Question: I seem to be having a problem with my footer growing to 100% width of the page. Currently when it expands there is a gap on each side of the footer. I tried putting the footer outside the the wrapper and inside and pretty much get the same results. I've attached my code to see if anyone can spot what im doing wrong.

'''
<div id="wrapper"> <!--Begin Wrapper -->
<div id="riaandoviwrap">
<div id="riaandovi">Ria And Ovi</div>
</div>
<div id="slideshowwrap">
<div id="slideshow"><img src="images/DSC00495.JPG" /></div>
</div>
<div id="slideswrap">
<div id="slide1">SLIDE 1</div>
<div id="slide2">SLIDE 2</div>
<div id="slide3">SLIDE 3</div>
</div>
<hr />
<div id="contentwrap">
<div id="content"></div>
</div>
<div id="footerwrap">
<div id="footerleft">©️ 2012 Ria and Ovi</div>
<div id="footerright">Share this on:</div>
</div>
</div> <!--End Wrapper -->
'''
'''
body {
background: #f7f6f6;
font-family: Arial, Helvetica, sans-serif;
font-size: 11px;
}
#wrapper {
width: 100%
}
#riaandoviwrap {
width: 300px;
min-height: 150px;
}
#riaandovi {
font-family: Script;
font-size: 75px;
}
#slideshowwrap {
width: 950px;
background: url(../images/slider-bg2.png);
clear: both;
}
#slideshow {
min-height: 350px
}
#slideswrap {
width: 950px;
min-height: 100px;
background: #09F;
margin-top: 6px;
clear: both;
}
#slide1 {
width: 300px;
float: left;
}
#slide2 {
width: 300px;
float: left;
}
#slide3 {
width: 300px;
float: left;
}
#contentwrap {
}
#content {
}
#footerwrap {
min-height: 105px;
background: url(../images/footer-bg.png);
margin: 0px;
}
#footerleft {
width: 350px;
float: left;
}
#footerright {
width: 350px;
float: left;
}
hr {
max-width: 950px
}
img {
border: 5px solid #FFF
}
'''
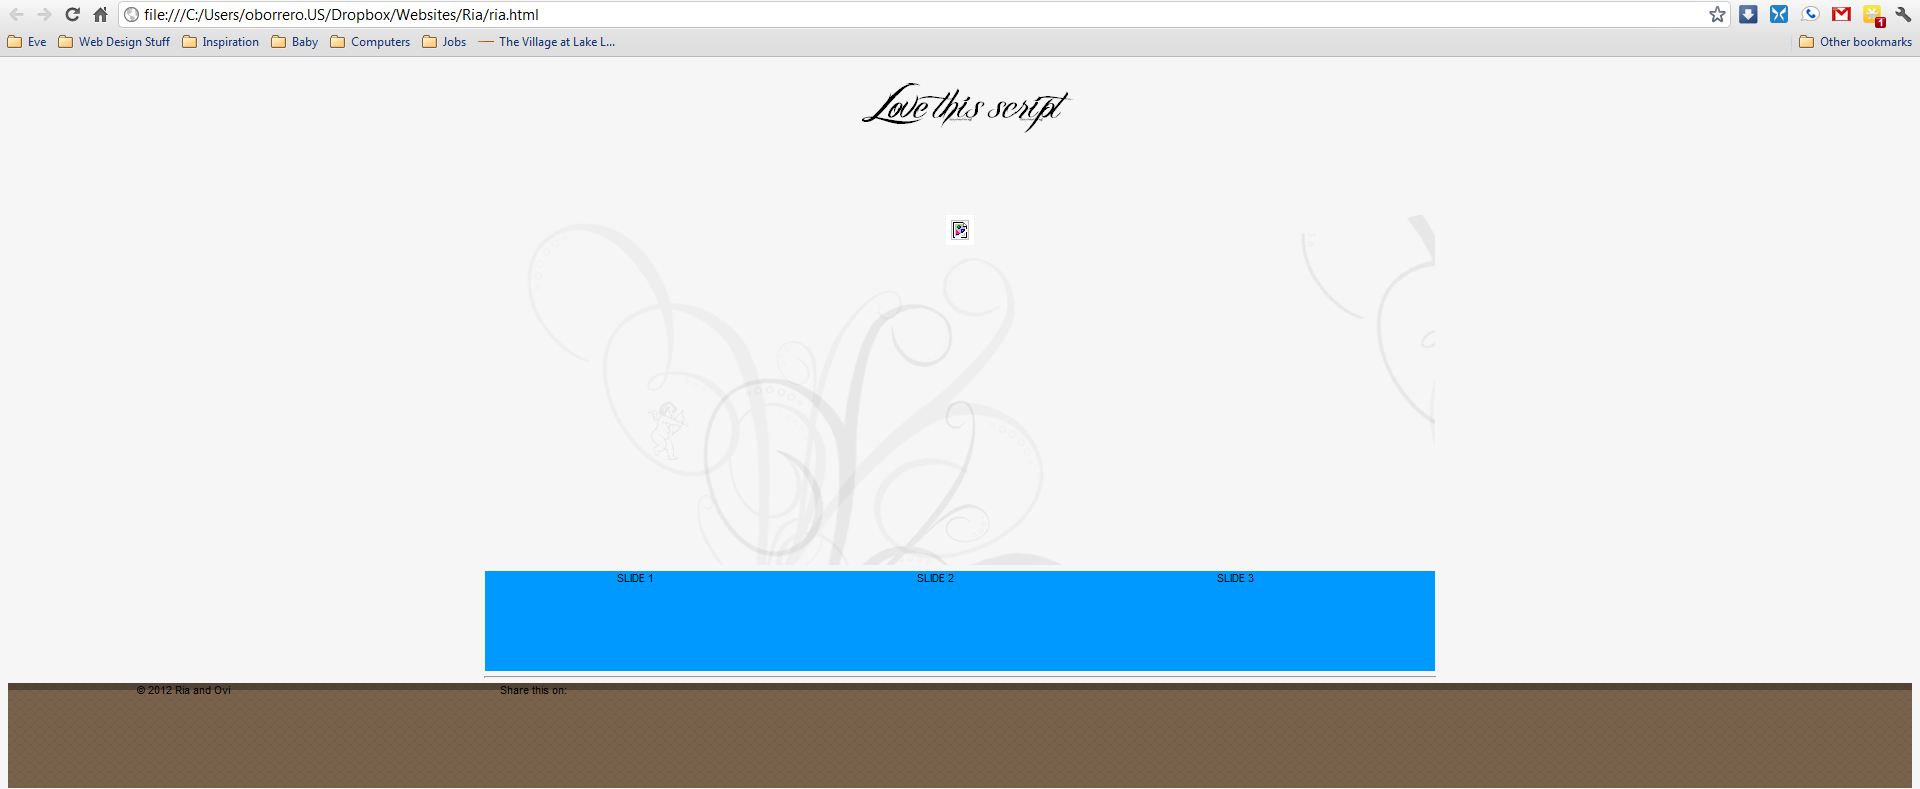
Answer: Set padding and margin to zero for the body tag. Althought you're not setting one manually, browsers do have a default padding/margin.